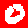
Digit: 0